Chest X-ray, PA view. Patient: 35 years old, sex F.
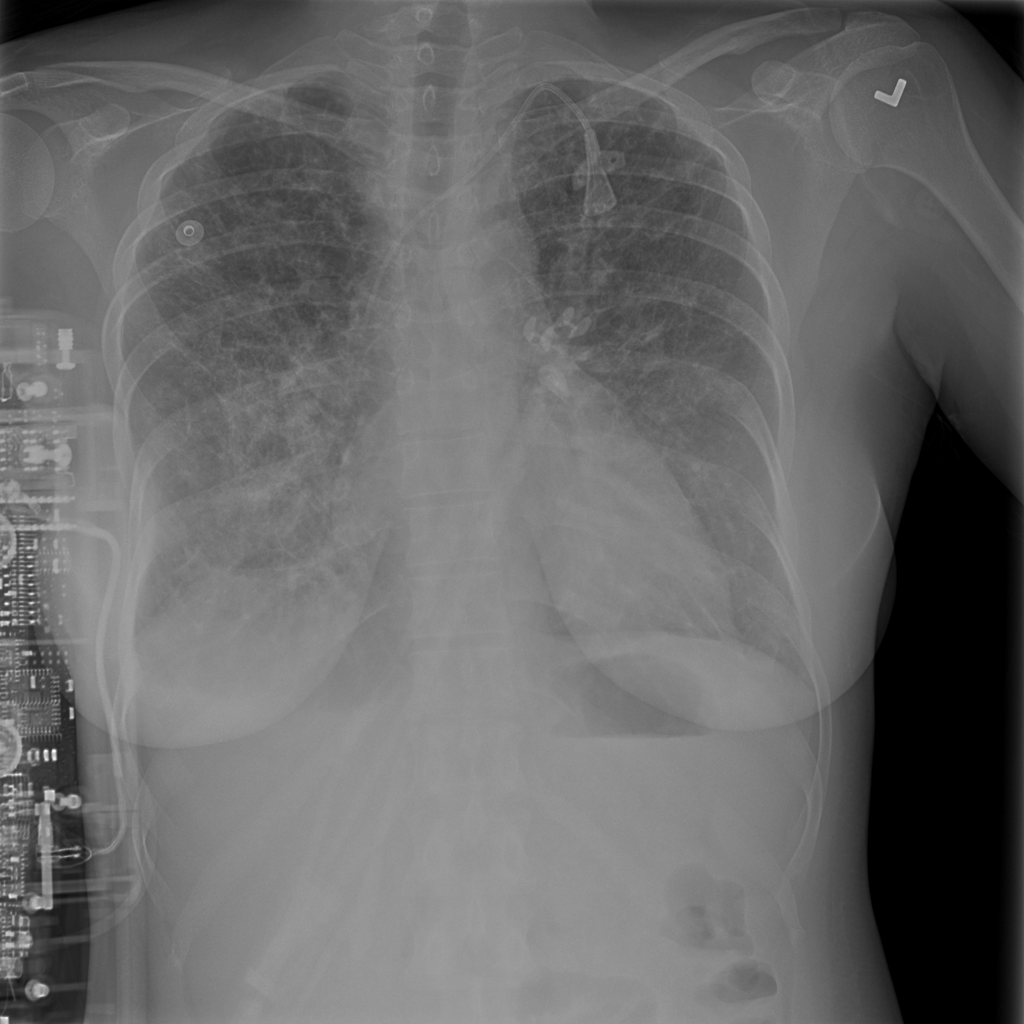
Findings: Infiltration